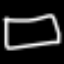
Label: square